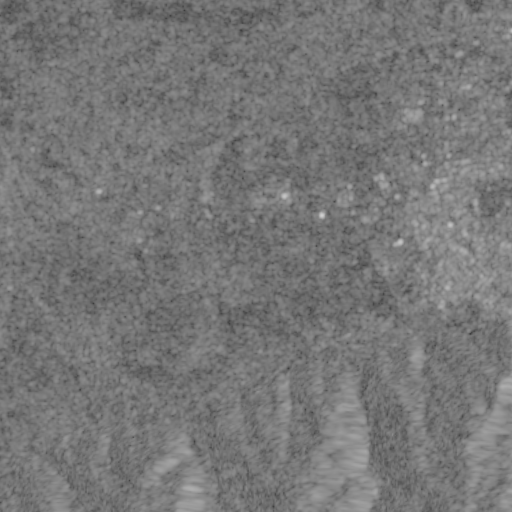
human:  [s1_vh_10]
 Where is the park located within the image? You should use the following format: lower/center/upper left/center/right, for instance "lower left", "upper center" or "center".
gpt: The park is located in the right of the image.
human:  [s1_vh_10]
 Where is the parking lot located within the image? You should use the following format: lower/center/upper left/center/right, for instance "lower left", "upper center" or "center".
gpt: The parking lot is located in the upper right of the image.
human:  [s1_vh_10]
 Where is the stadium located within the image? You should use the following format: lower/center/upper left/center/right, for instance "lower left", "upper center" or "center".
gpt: The stadium is located in the center right of the image.
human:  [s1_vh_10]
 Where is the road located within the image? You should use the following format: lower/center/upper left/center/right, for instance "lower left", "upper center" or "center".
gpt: There is no road in the image.

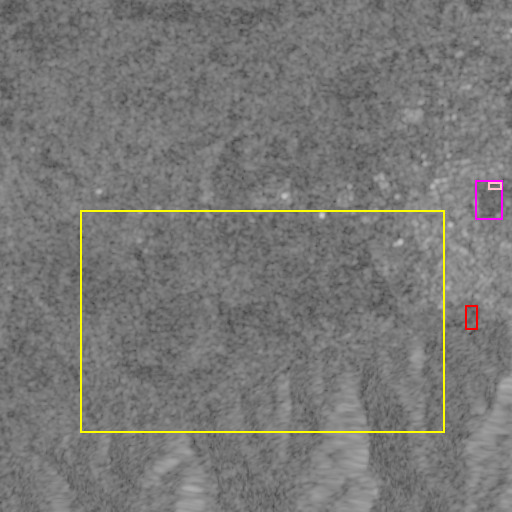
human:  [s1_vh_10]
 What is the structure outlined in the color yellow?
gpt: The structure outlined in yellow is a crop field.
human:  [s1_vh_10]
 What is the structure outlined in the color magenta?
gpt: The structure outlined in magenta is a park.
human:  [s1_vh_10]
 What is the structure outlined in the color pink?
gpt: The structure outlined in pink is a parking lot.
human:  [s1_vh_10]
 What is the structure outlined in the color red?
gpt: The structure outlined in red is a stadium.
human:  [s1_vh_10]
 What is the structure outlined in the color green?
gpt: There is no green outline.